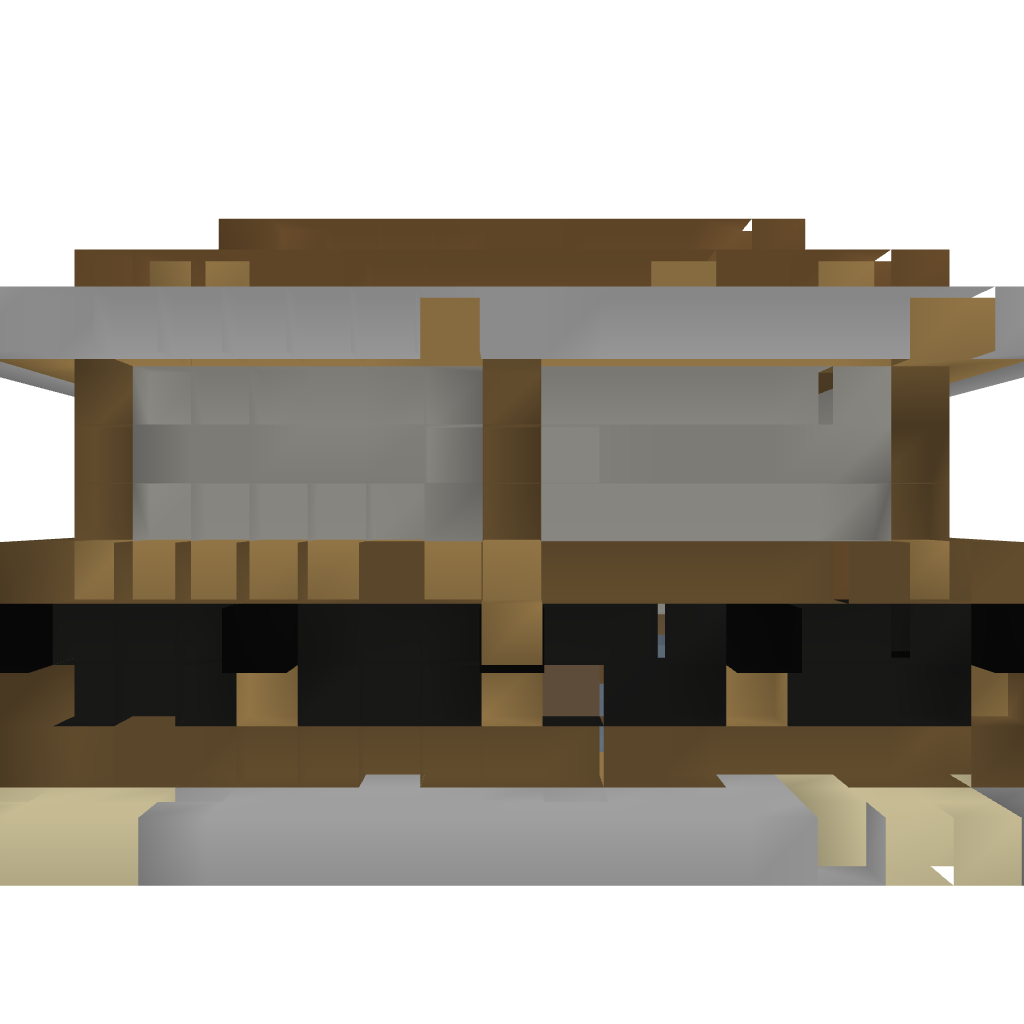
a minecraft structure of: Dark wood house